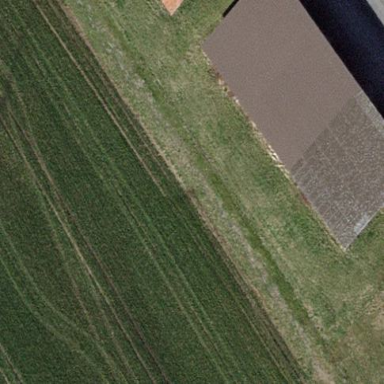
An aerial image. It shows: Shed.